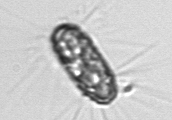
Label: Corethron_hystrix